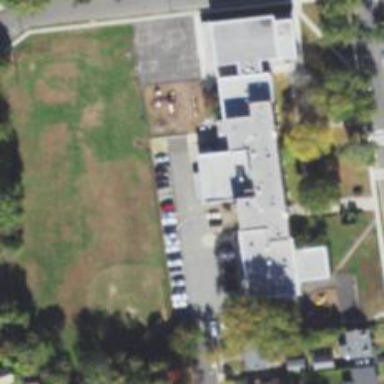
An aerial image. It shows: School.